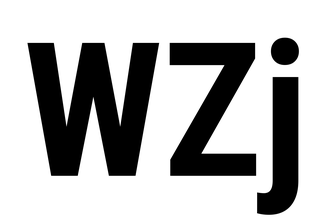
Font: Roboto_Condensed_Bold